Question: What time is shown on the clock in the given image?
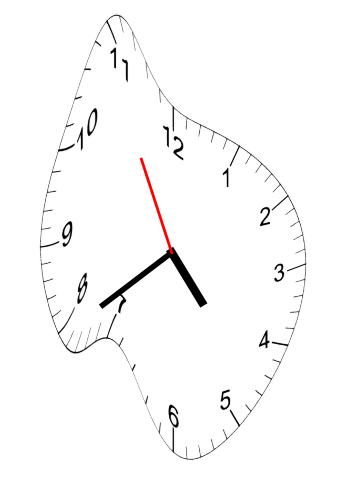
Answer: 04:38:55